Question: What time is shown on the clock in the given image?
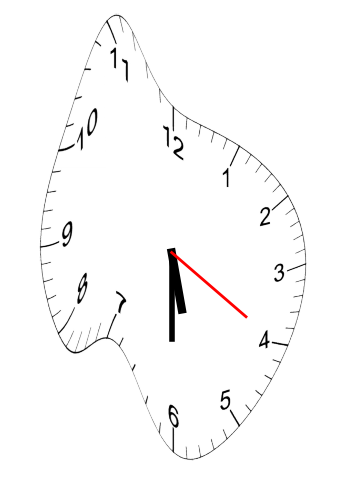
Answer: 05:30:20